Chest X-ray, PA view. Patient: 56 years old, sex M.
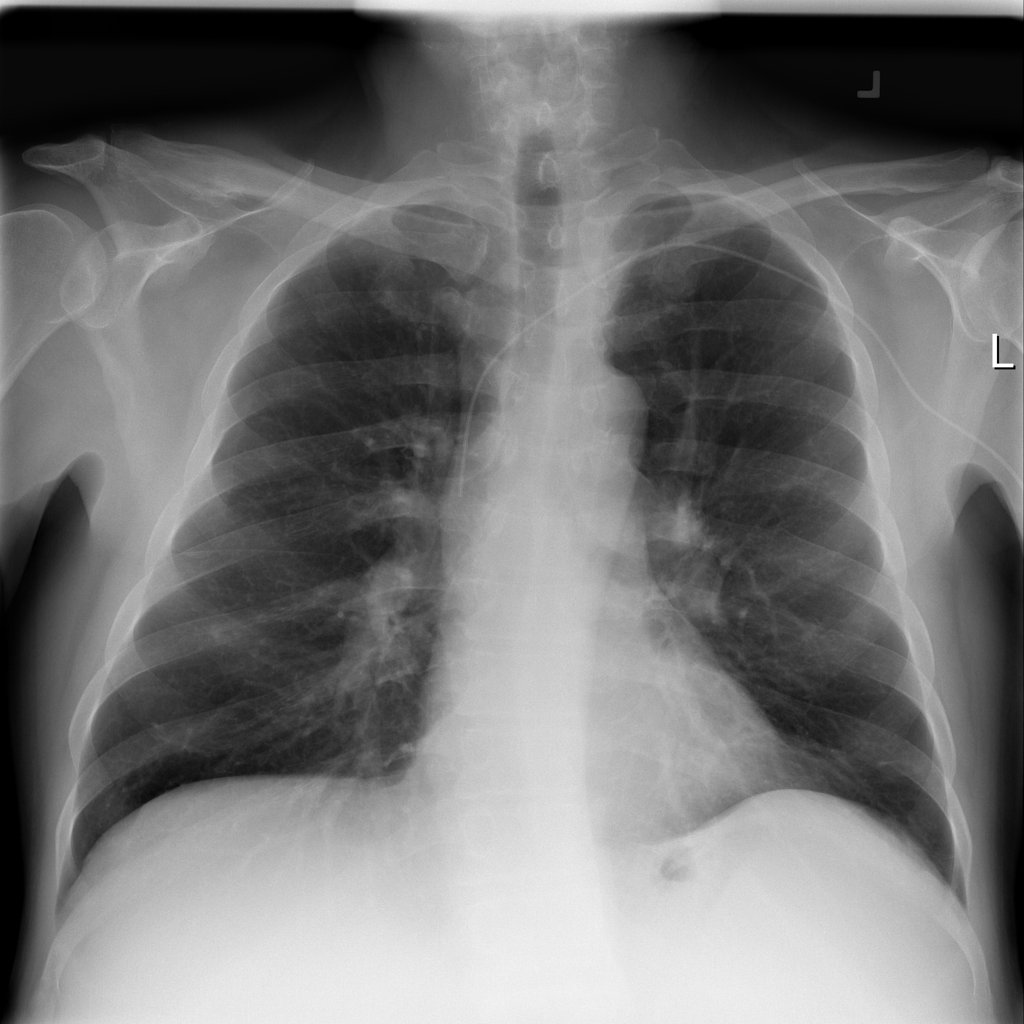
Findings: No Finding